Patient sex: M
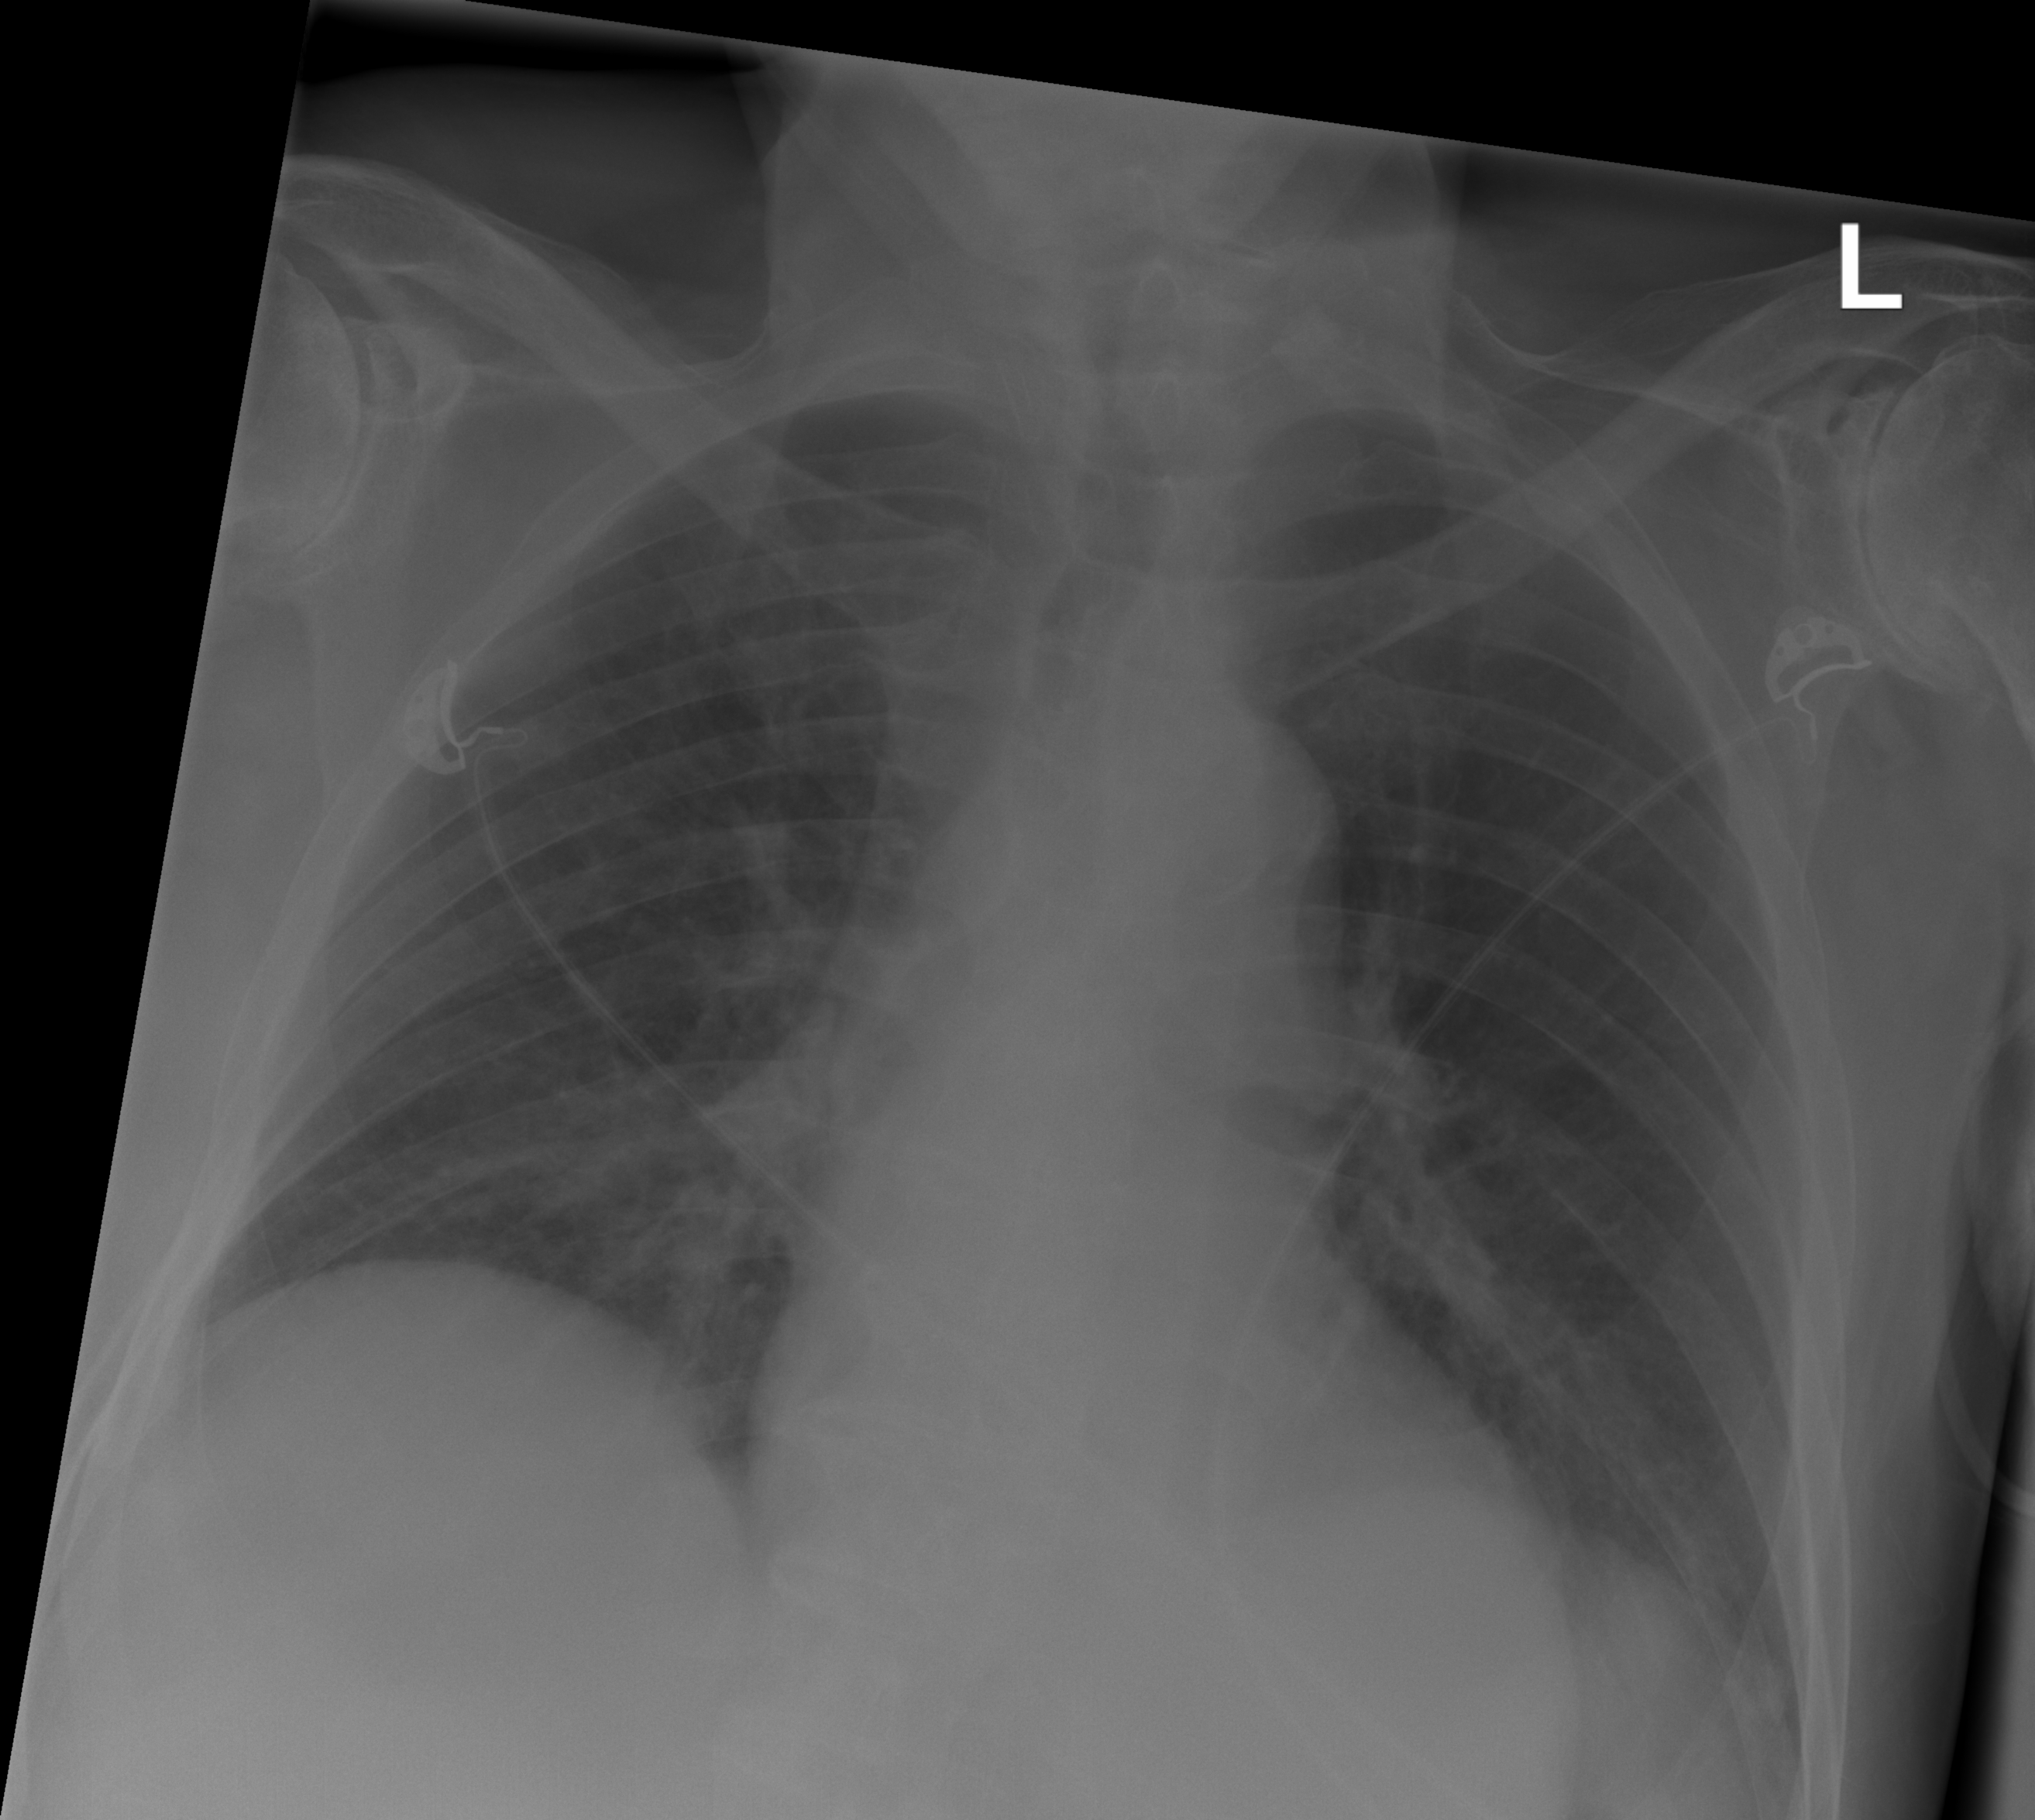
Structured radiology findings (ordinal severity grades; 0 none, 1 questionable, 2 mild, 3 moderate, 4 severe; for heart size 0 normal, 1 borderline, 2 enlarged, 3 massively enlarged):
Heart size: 0
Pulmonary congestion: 0
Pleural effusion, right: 0
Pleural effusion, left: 0
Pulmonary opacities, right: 0
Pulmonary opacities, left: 0
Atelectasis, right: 1
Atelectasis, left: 1